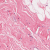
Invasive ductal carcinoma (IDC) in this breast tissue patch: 0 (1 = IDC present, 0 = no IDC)